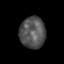
Tissue: prostate
Cell type: Fibroblasts
Senescence score: 0.7234
Nuclear area (px): 792
Mean DAPI intensity: 83.554